Field crop: tomato
Growth stage: 2
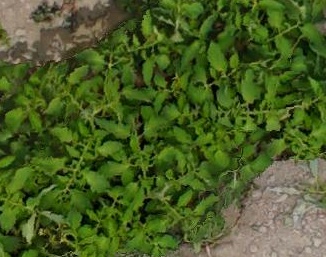
Species: tomato